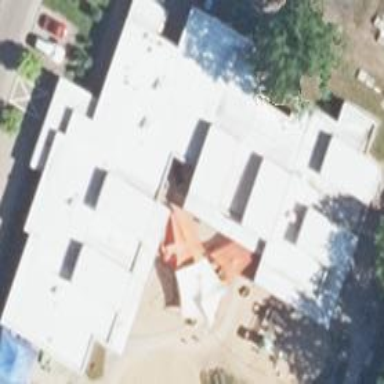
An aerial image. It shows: School building.